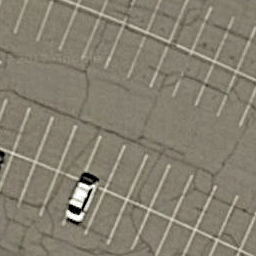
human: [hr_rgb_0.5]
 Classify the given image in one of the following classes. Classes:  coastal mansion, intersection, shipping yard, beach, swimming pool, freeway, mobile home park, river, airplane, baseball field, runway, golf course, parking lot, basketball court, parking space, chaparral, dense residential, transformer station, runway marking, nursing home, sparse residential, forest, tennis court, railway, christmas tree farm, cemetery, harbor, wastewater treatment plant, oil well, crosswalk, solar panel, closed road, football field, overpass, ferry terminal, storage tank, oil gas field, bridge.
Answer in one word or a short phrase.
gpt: parking space